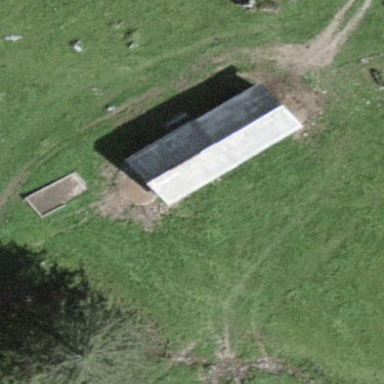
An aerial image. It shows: Farm auxiliary building with gabled roof.